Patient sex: M
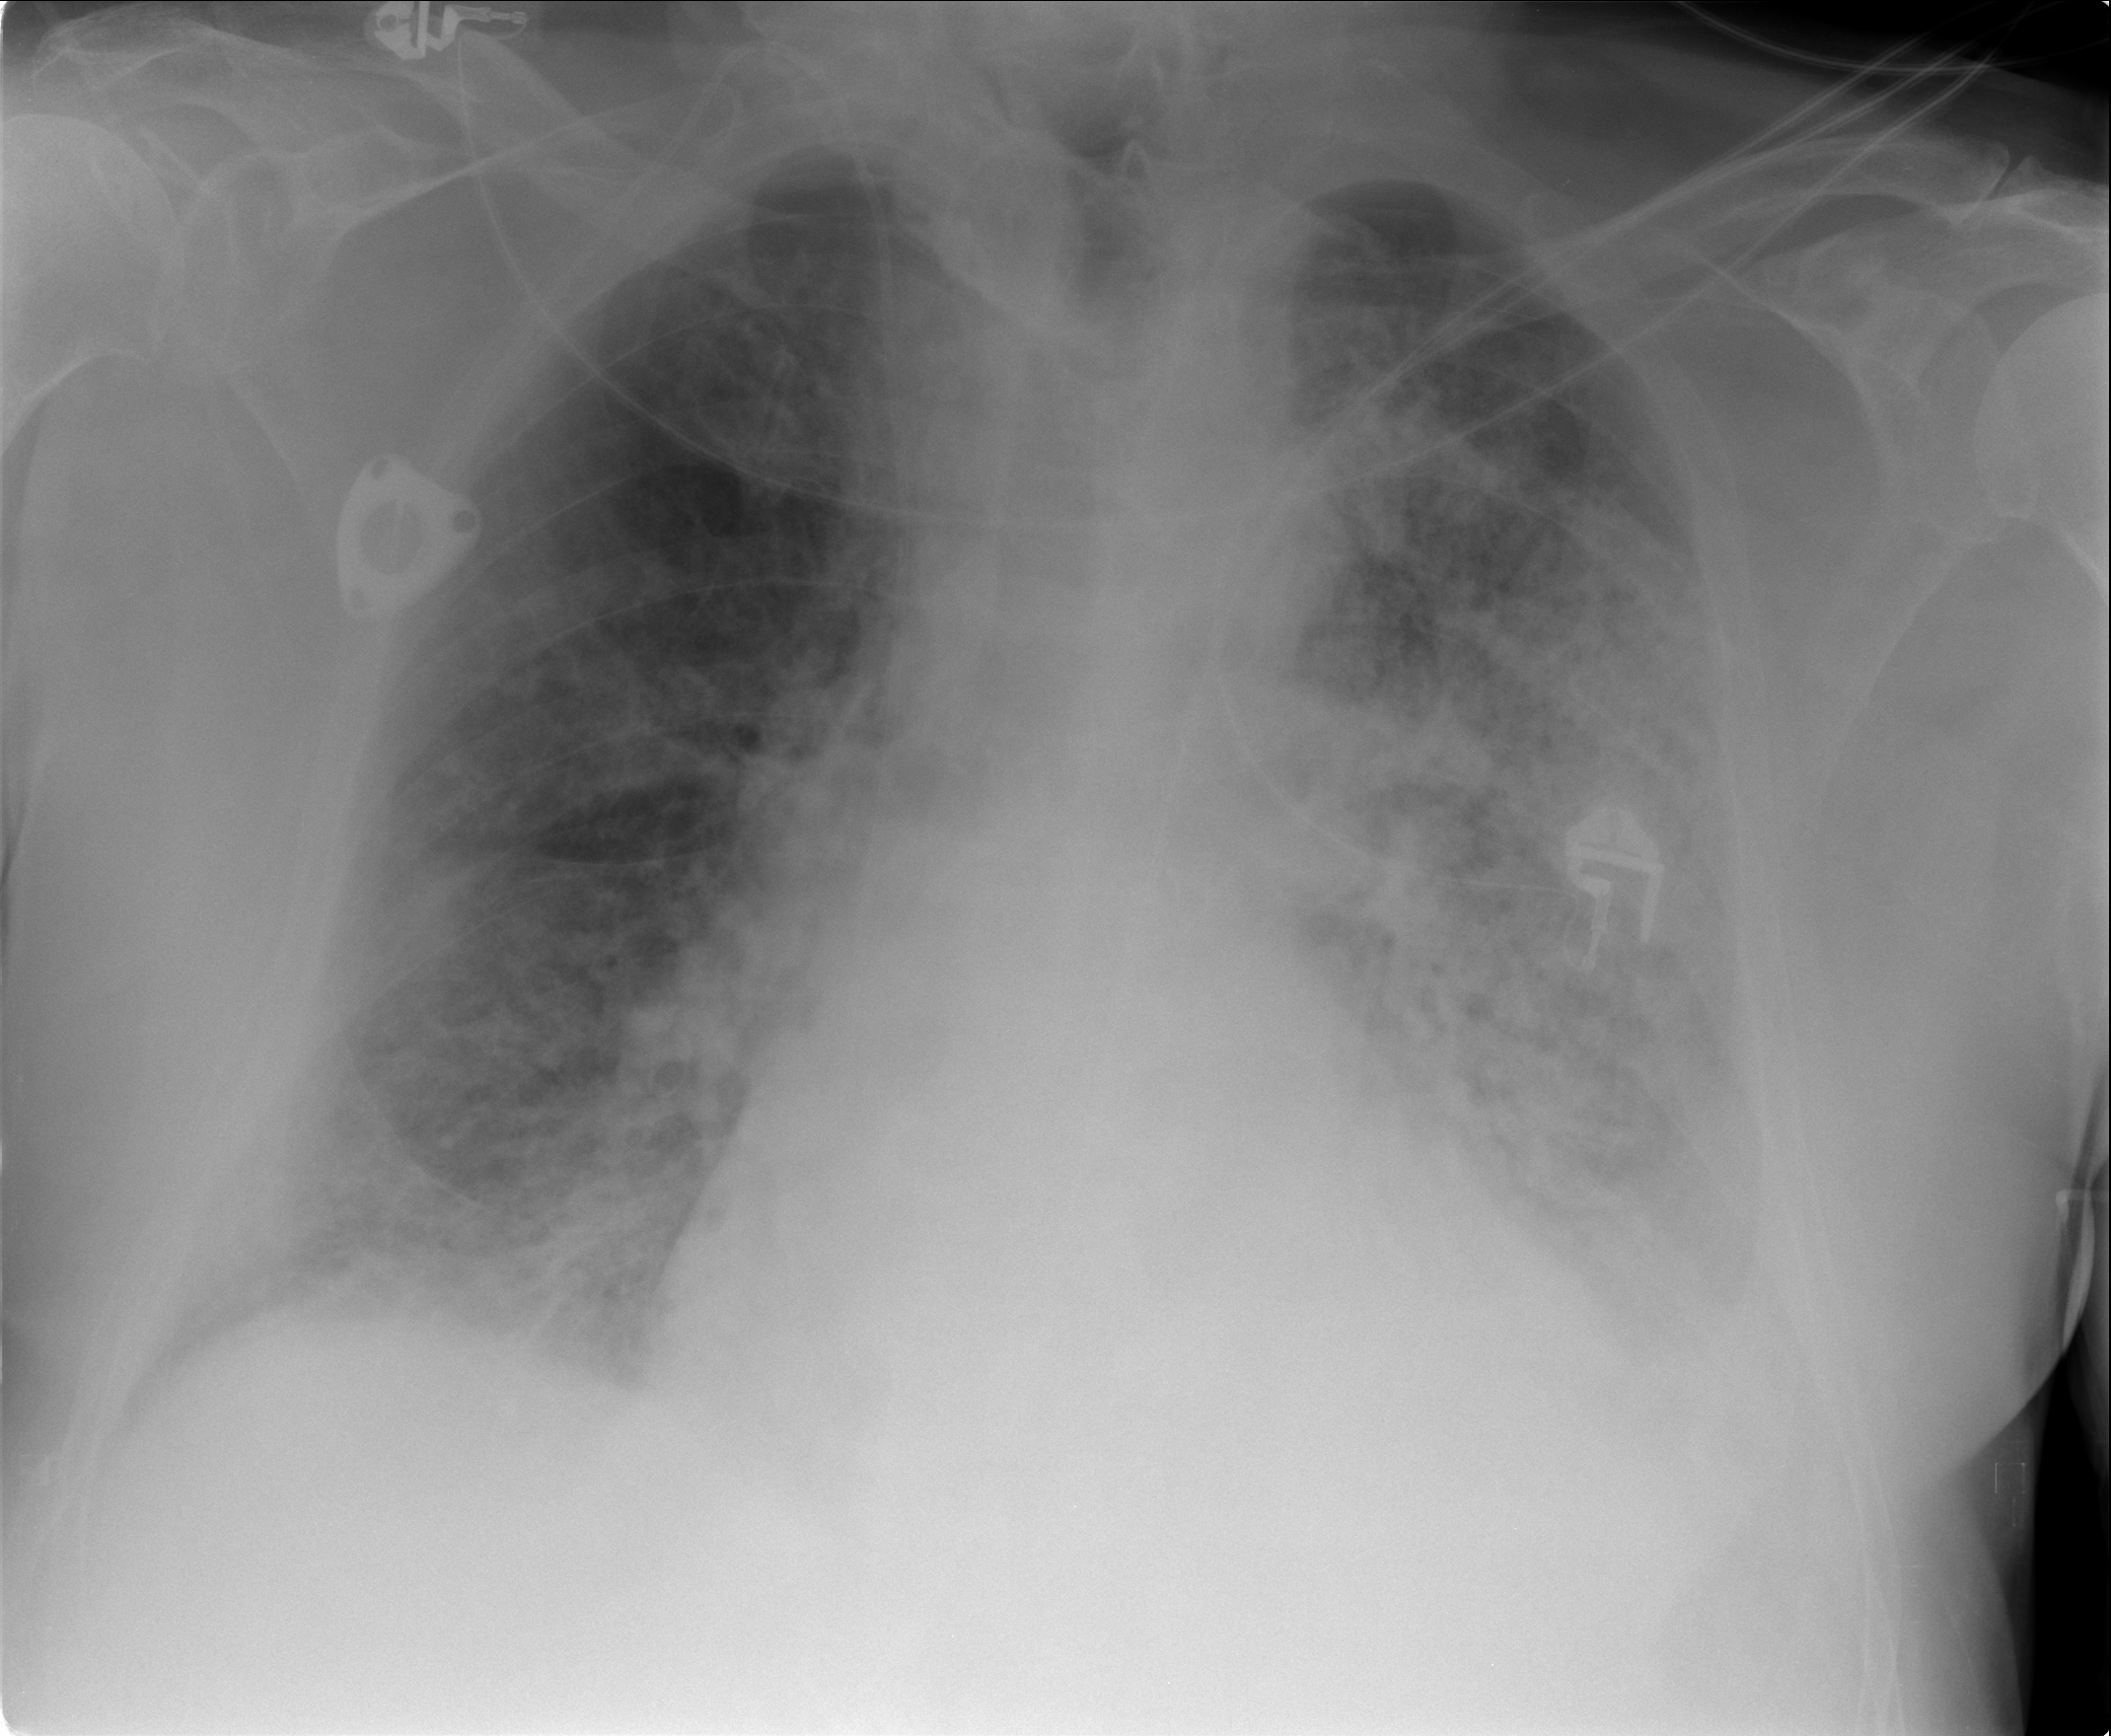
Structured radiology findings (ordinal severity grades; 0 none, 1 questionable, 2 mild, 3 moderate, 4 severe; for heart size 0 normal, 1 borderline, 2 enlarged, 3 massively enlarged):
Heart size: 2
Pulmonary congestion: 2
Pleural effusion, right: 1
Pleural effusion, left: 2
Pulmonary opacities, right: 3
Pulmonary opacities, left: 4
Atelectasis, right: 2
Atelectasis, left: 3